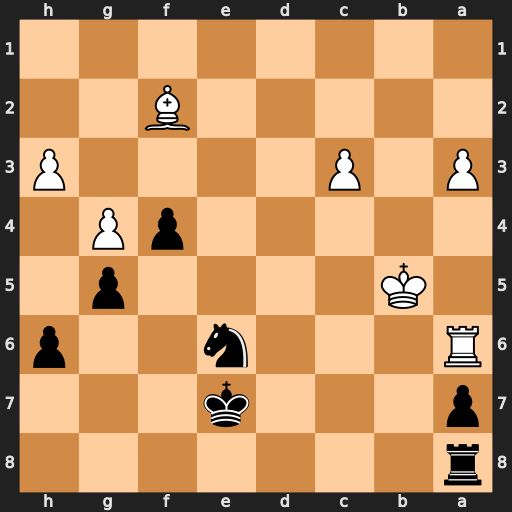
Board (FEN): r7/p3k3/R3n2p/1K4p1/5pP1/P1P4P/5B2/8
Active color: b
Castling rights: -
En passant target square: -
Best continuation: Nc7+ Kc4 Nxa6